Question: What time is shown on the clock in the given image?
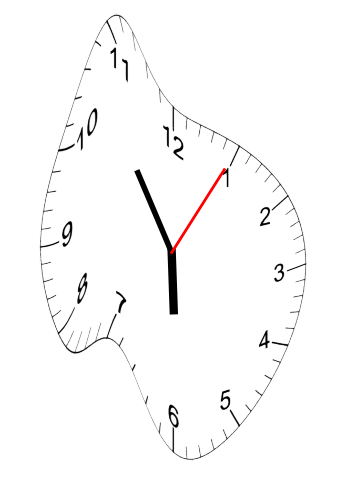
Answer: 05:54:05